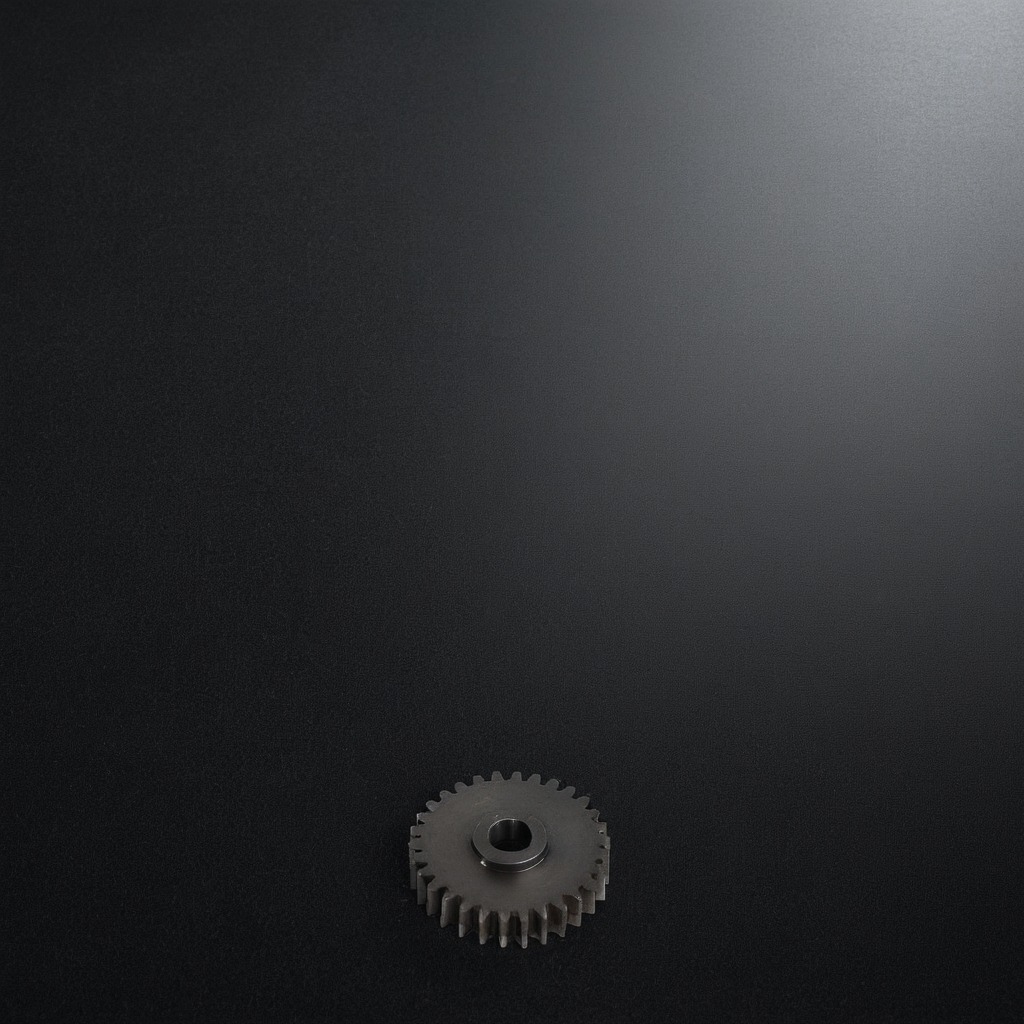
A steel gear with teeth is lying on the granite tabletop.